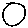
Label: circle